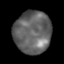
Tissue: lung
Cell type: Epithelial cells
Senescence score: 0.2282
Nuclear area (px): 1538
Mean DAPI intensity: 100.269